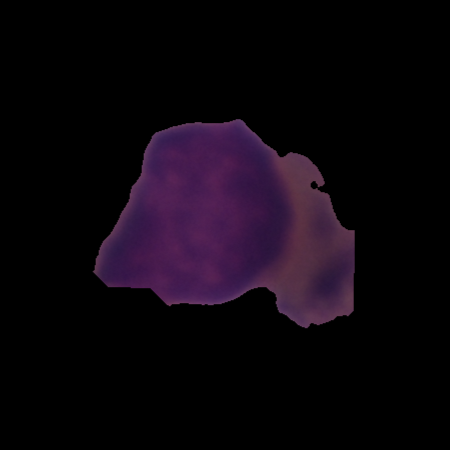
Label: healthy